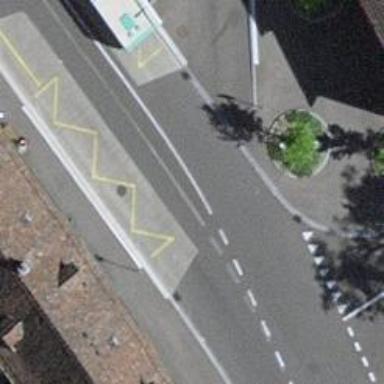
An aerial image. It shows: Bus stop with designated public transport stop position.